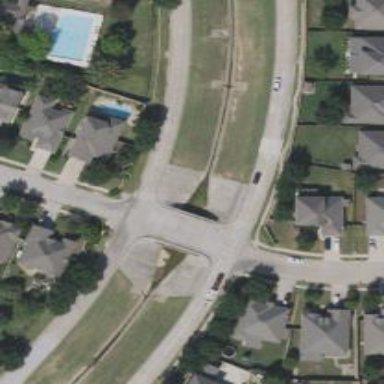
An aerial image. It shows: Marked crossing on footway.